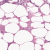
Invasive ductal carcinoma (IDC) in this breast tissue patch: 0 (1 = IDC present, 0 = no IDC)